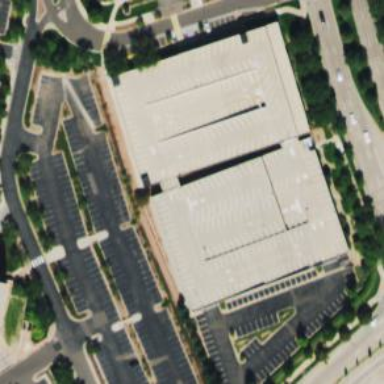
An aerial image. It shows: Parking area with surface.